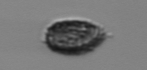
Label: Pseudochattonella_farcimen